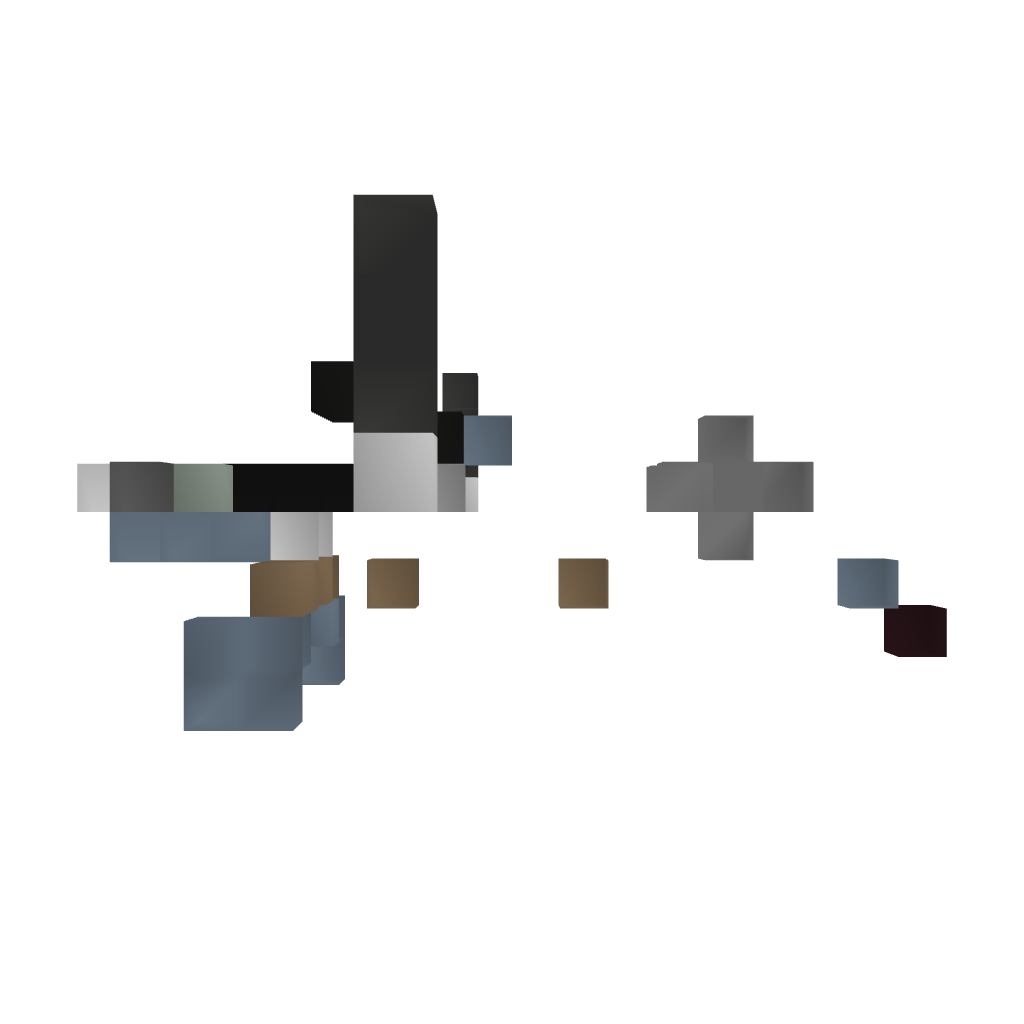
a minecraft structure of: Heinkel He 51